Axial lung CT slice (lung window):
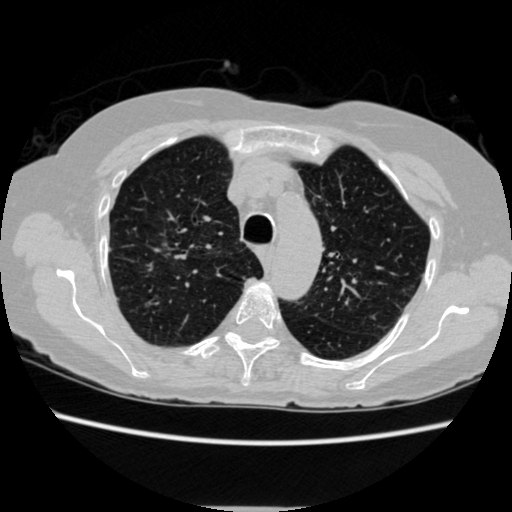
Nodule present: no